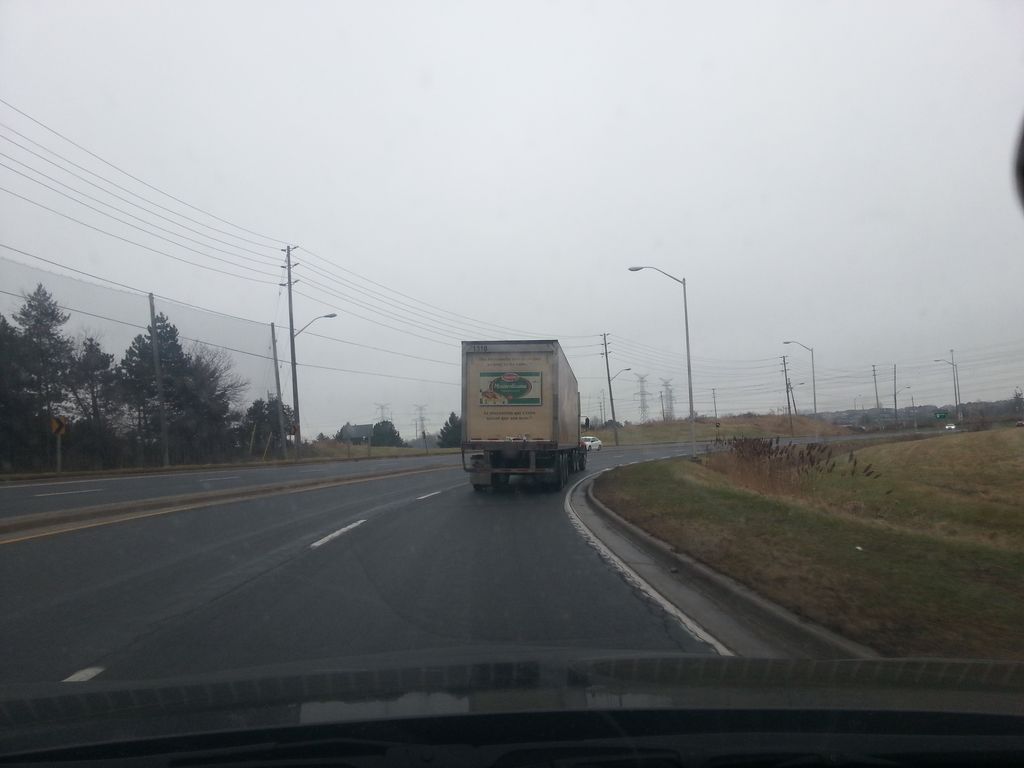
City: toronto